Interaction volume radius: 5 \u00c5
Interaction volume height: 10 \u00c5
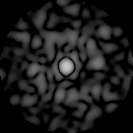
Disorder parameter: 0.8854